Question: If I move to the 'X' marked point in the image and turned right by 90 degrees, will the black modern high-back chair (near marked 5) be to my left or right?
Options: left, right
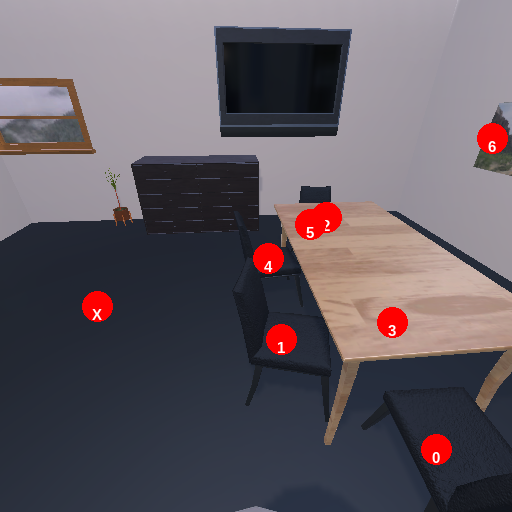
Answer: left